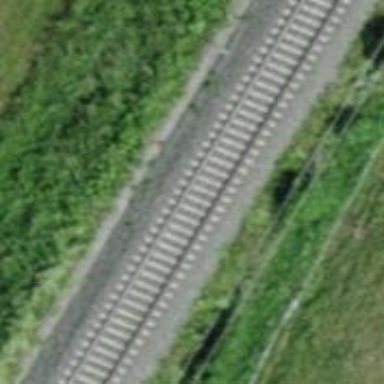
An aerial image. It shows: Railway signal.